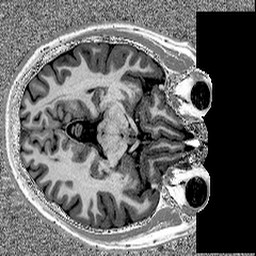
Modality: MP2RAGE
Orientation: axial
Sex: male